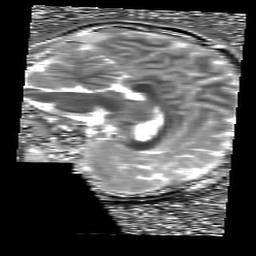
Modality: T1map
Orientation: sagittal
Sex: female
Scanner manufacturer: siemens
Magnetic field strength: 3 T
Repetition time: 5 s
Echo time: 0.00368 s